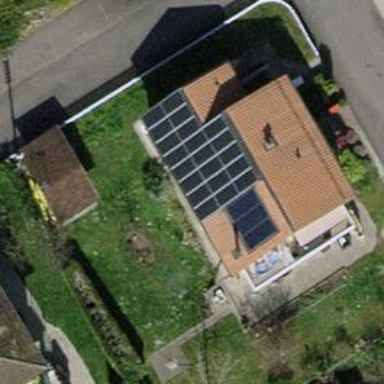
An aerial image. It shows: Solar photovoltaic panel generator placed on roof.